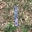
Label: 1